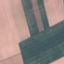
Land use / land cover class: AnnualCrop